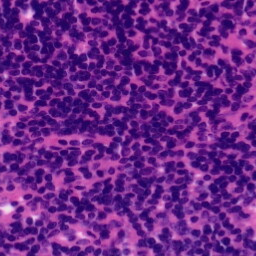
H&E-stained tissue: Tonsil